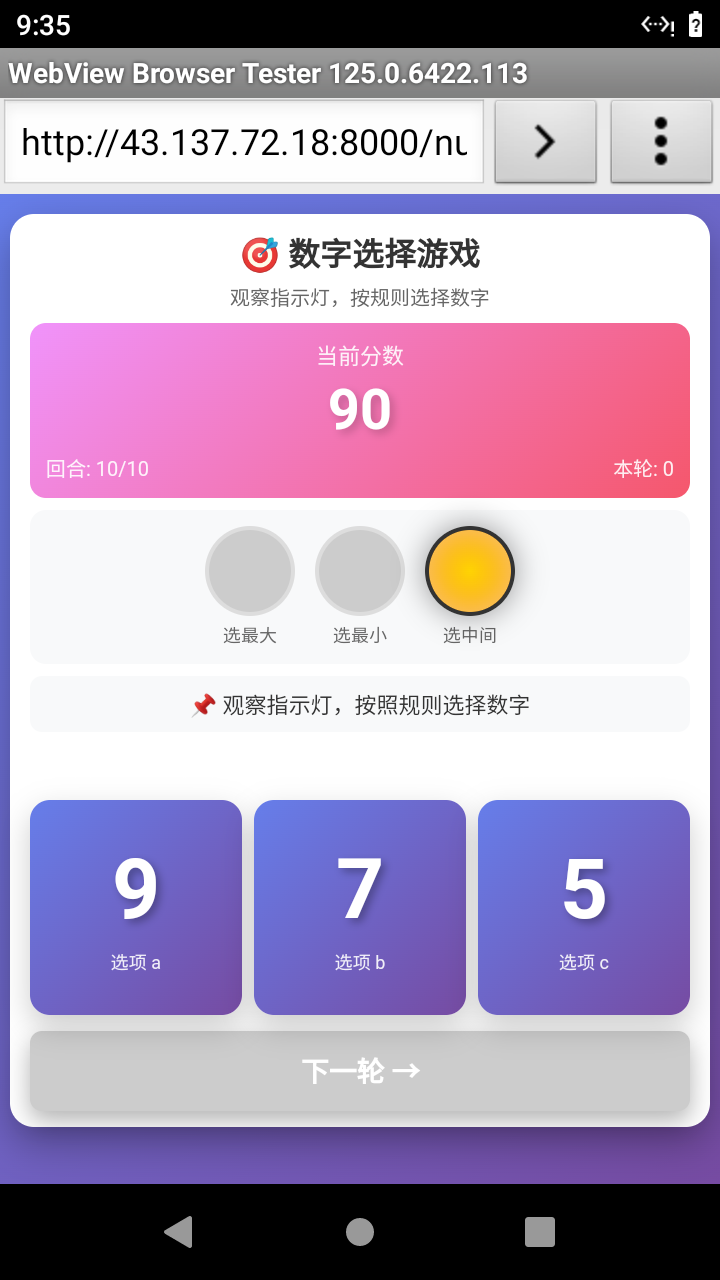

Select the correct number based on the traffic light color.
Answer: 1